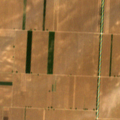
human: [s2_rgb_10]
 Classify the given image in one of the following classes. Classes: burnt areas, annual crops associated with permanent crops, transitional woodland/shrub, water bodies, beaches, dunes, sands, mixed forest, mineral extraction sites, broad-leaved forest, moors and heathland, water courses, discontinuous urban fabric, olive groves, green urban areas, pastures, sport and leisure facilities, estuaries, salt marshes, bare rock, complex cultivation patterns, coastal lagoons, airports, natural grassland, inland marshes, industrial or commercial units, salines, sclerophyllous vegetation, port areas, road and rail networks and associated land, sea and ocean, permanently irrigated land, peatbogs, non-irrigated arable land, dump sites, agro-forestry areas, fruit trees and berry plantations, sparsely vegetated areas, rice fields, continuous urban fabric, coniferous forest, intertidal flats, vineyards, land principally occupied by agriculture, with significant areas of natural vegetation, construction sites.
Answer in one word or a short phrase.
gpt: non-irrigated arable land